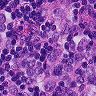
Metastatic tissue present: yes